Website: ulta-beauty
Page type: address-validator
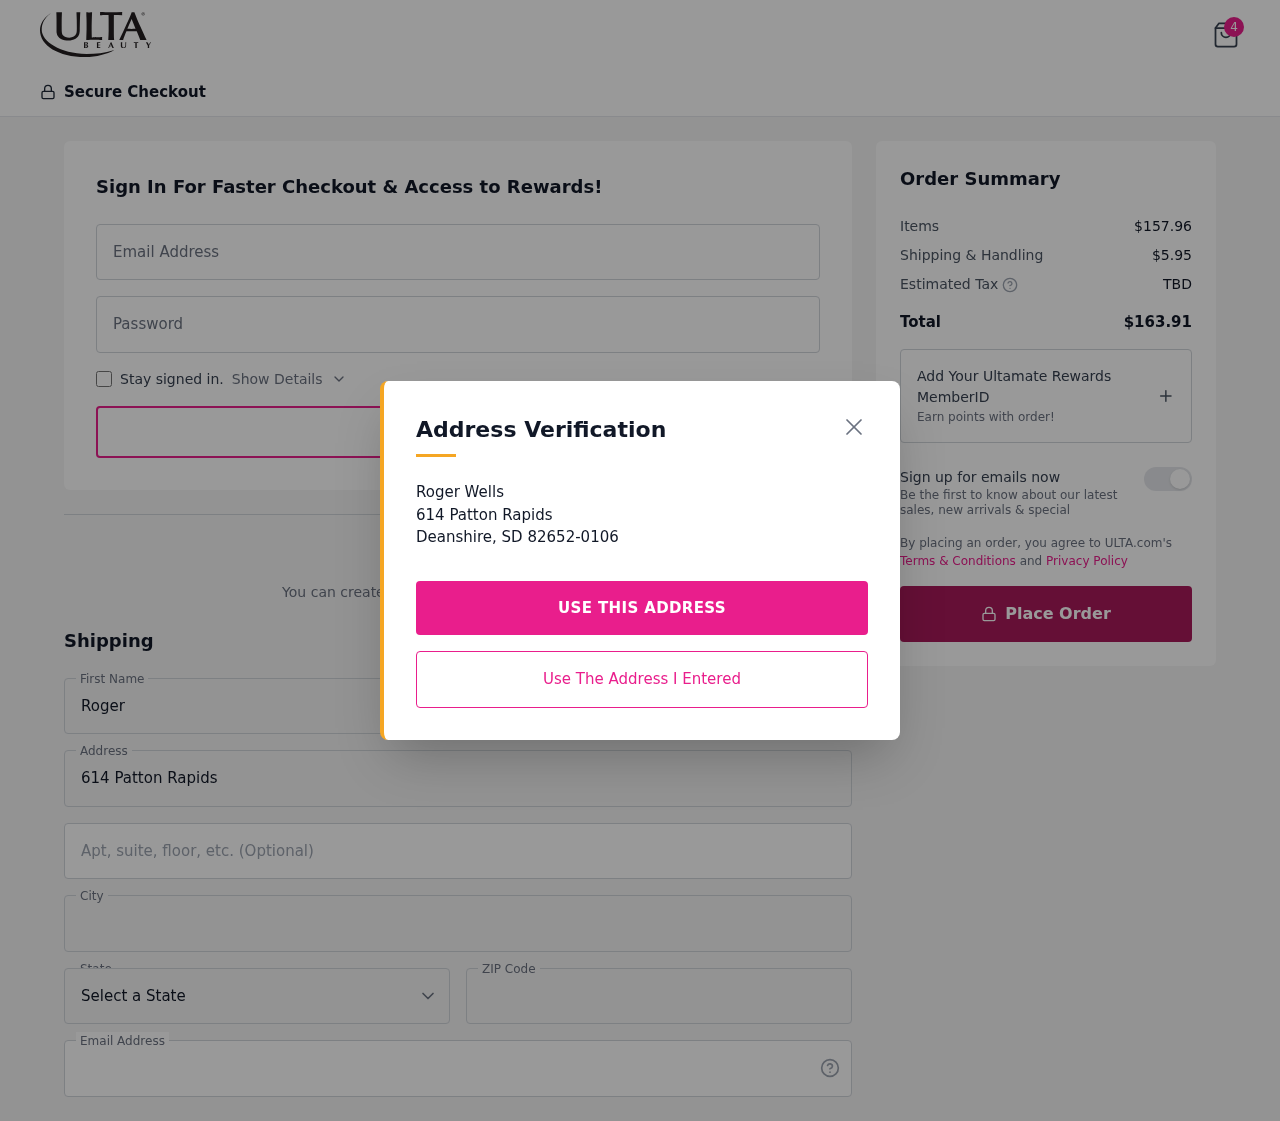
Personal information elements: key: PII_CITY
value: Deanshire
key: PII_EMAIL
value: rogerwells@hotmail.com
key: PII_FIRSTNAME
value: Roger
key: PII_LASTNAME
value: Wells
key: PII_POSTCODE
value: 82652
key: PII_STATE_ABBR
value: SD
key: PII_STREET
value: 614 Patton Rapids
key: PII_STREET2
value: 614 Patton Rapids
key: PII_FULLNAME2
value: Roger Wells
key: PII_CITY2
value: Deanshire
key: PII_STATE_ABBR2
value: SD
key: PII_POSTCODE_FULL
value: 82652
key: PII_POSTCODE_EXT
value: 0106
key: PII_POSTCODE_NUMERIC
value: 82652
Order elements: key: ORDER_NUM_ITEMS
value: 4
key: ORDER_SUBTOTAL
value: $157.96
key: ORDER_SHIPPING_COST
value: $5.95
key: ORDER_TOTAL
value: $163.91